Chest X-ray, PA view. Patient: 39 years old, sex M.
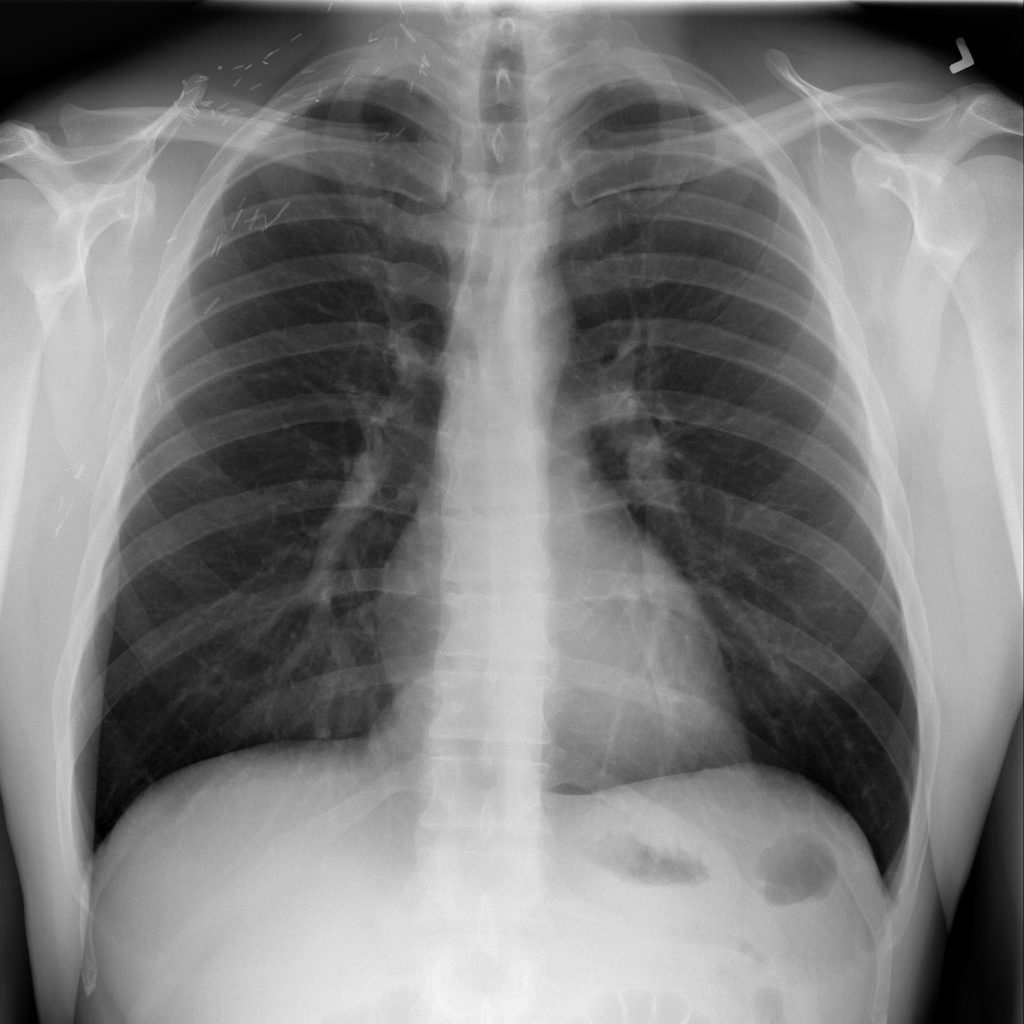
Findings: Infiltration